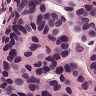
Metastatic tissue present: yes